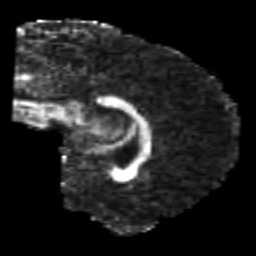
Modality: FA
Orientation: sagittal
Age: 24
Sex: male
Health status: healthy
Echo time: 0.074 s